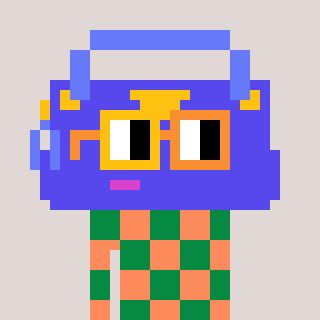
a pixel art character with square yellow and orange glasses, a bag-shaped head and a peachy-colored body on a warm background